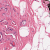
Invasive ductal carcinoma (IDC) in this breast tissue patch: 0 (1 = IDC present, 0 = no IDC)